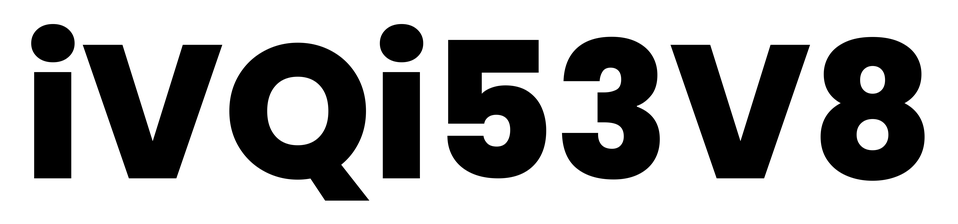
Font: Poppins-ExtraBold